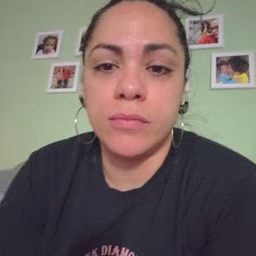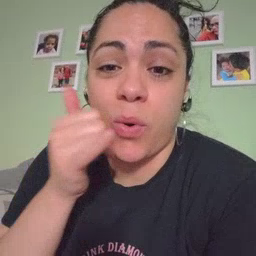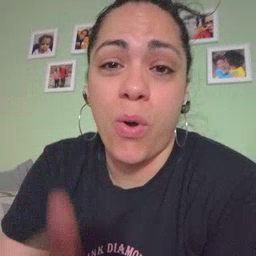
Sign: callonphone